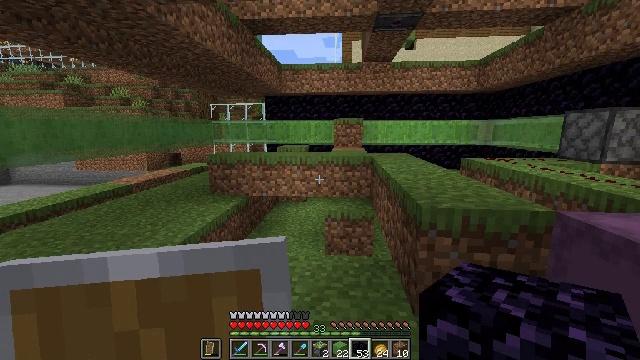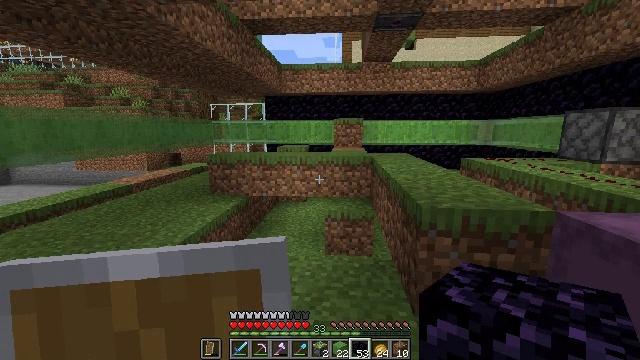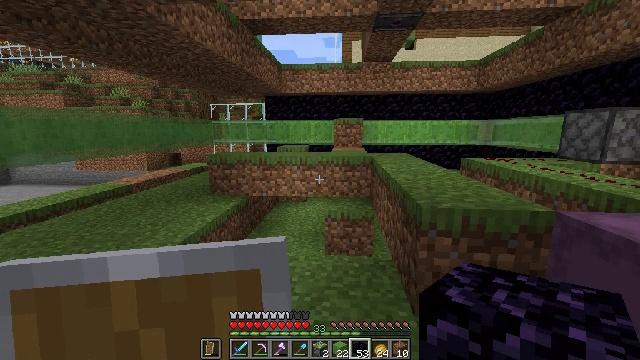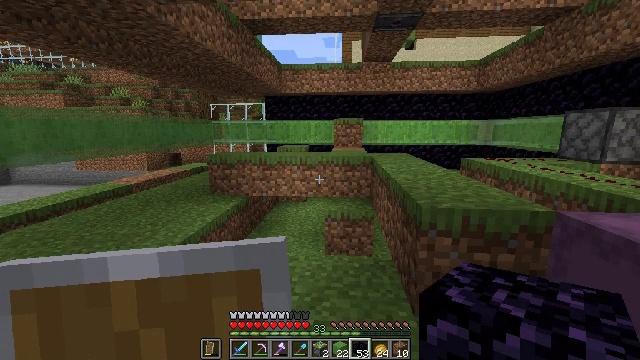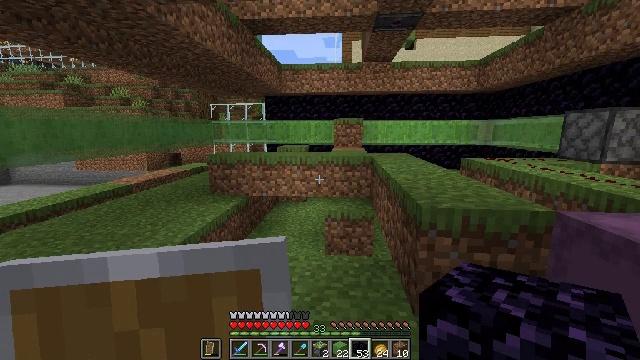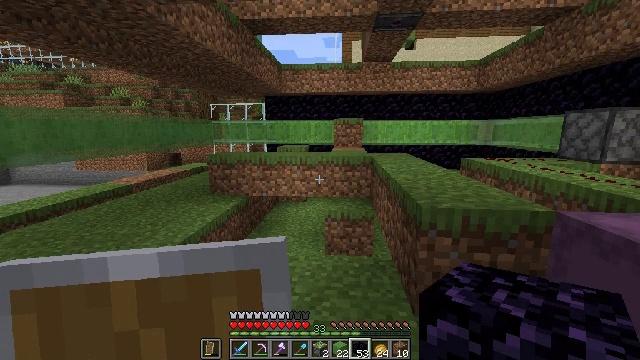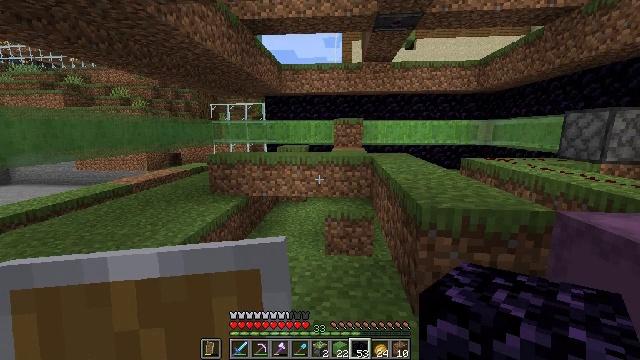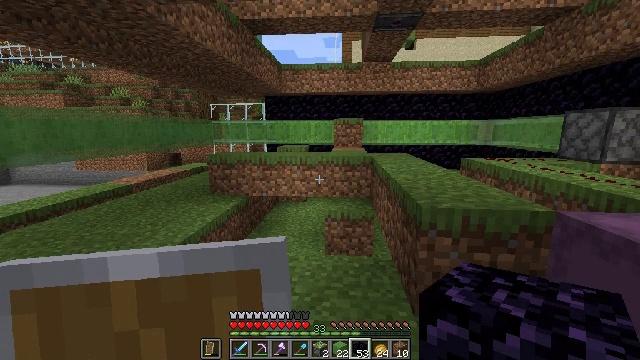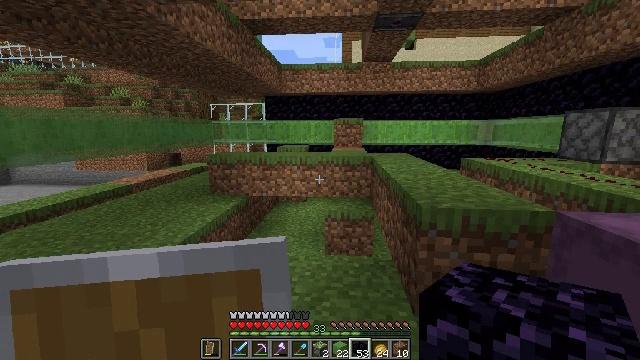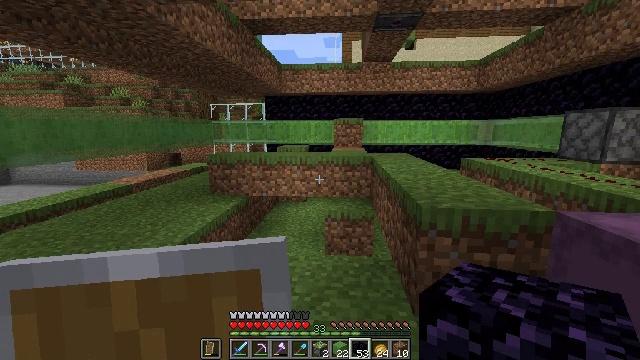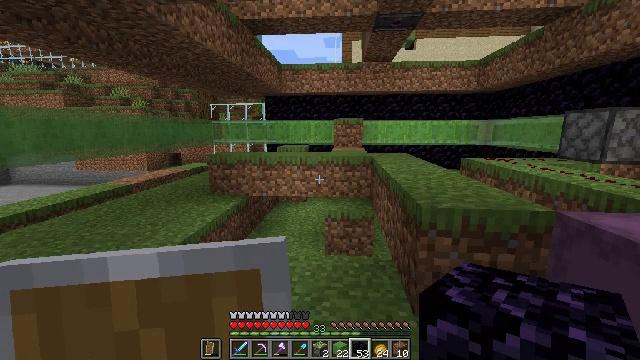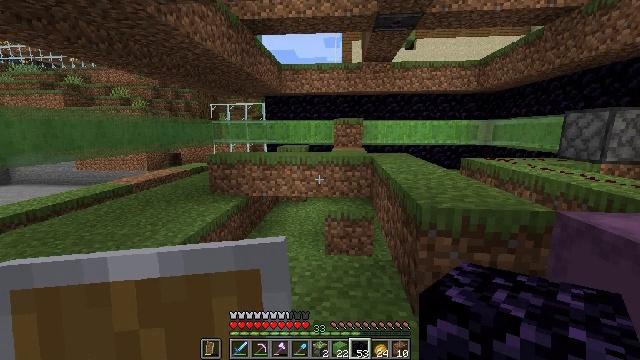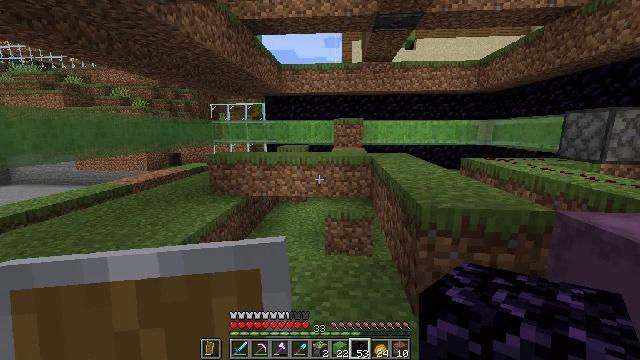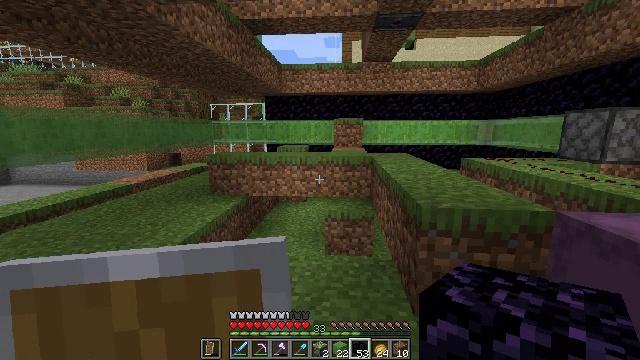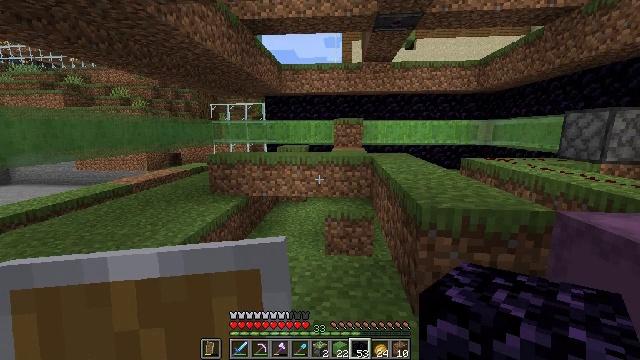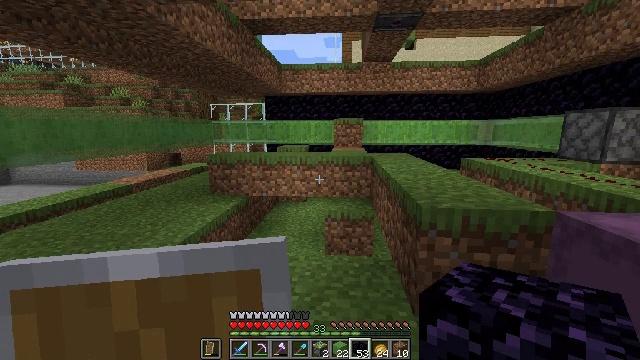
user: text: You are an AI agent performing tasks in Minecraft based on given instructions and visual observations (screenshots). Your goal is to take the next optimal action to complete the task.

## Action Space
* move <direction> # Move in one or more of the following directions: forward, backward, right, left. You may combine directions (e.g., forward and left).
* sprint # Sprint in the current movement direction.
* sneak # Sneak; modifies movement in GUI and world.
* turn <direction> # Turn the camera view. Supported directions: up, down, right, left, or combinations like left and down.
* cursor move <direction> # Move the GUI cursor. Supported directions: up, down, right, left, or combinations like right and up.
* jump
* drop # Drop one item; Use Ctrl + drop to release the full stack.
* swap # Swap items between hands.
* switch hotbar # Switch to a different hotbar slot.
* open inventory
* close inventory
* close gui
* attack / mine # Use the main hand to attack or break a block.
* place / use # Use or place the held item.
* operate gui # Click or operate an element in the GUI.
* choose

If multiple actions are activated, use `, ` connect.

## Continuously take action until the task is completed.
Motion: motion action
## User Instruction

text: Attack the slime block to pick it up.
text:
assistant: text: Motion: no_op
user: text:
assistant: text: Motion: no_op
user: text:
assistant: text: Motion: no_op
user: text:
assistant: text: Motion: no_op
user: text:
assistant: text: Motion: no_op
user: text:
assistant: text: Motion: no_op
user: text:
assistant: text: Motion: no_op
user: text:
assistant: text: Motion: no_op
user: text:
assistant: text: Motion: no_op
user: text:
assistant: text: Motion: no_op
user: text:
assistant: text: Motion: no_op
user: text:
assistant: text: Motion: no_op
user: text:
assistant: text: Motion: no_op
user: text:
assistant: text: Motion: no_op
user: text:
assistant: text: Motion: no_op
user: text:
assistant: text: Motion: no_op
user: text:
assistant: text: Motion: no_op
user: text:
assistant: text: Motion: no_op
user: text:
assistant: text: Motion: no_op
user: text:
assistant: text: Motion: no_op
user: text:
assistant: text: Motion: no_op
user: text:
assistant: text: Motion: no_op
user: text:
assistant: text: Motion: no_op
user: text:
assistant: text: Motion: no_op
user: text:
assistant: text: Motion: no_op
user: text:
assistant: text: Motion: no_op
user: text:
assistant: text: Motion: no_op
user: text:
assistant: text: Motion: no_op
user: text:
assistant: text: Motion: no_op
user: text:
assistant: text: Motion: no_op